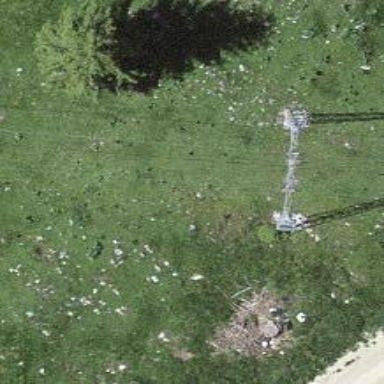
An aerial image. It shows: Pylon for aerialway.